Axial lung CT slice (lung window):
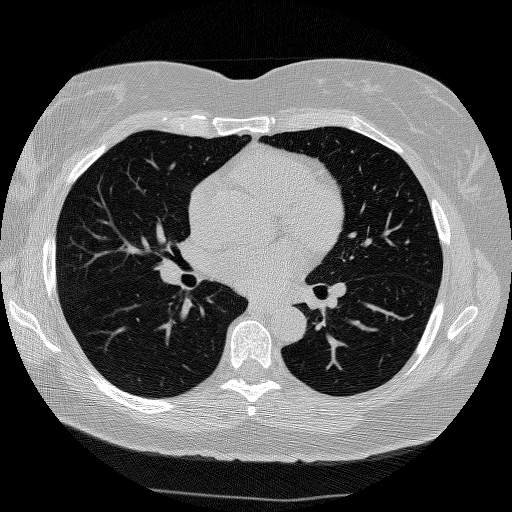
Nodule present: no